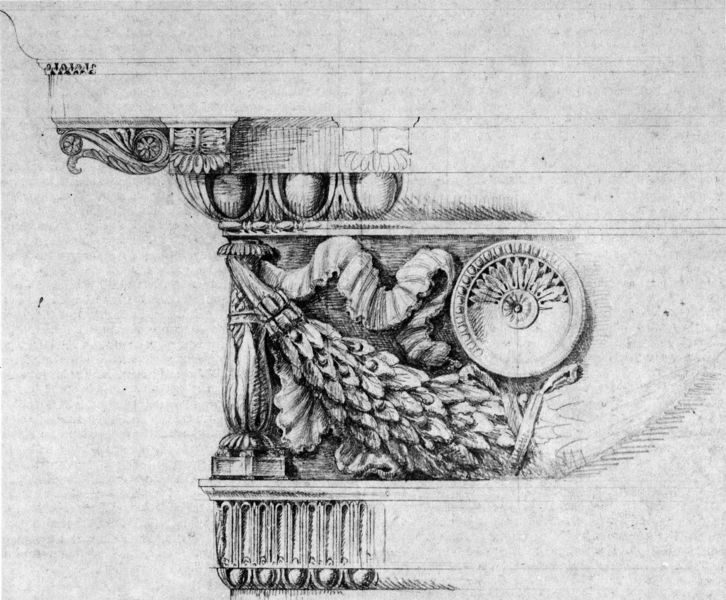
Titel: Prinz-Carl-Palais, Friesdetail
Künstler: Carl von Fischer
Standort: München
Institution: Architektursammlung der Technischen Universität
Schlagwörter: blätter, kopf, kämpfer, schatten, weiß, ausschnitt, blume, blumen, grau, holz, licht, profil, schmuck, schwarz, skizze, säule, tisch, zeichnung, blüte, blüten, muster, ornament, schleife, architektur, band, barock, federn, sockel, stein, füllhorn, sonne, blatt, girlande, pflanze, pflanzen, renaissance, kreis, rund, vase, relief, papier, studie, ähre, schattierung, architecture, column, dekoration, detail, floral, ornamente, verzierung, stuck, palme, bögen, kante, stütze, antike, medaillon, schwarzweiss, schraffur, radierung, stich, bleistift, entwurf, altar, architrav, kapitell, fries, geometrisch, sims, schnörkel, gesims, stäbe, kehle, voluten, verwischt, rosette, greek, griechenland, eichenblatt, plan, volute, zier, zierde, schnecke, ähren, drawing, filigran, vegetabil, vorlage, korinthisch, sketch, schaft, träger, ornamnet, eierstab, mäander, relieff, kapitel, gebälk, bauwerk, bauplastik, akanthus, akantus, arkanthus, astragal, baltt, bankd, detaul, eier, epistyl, feston, gefries, geison, ghirlande, ionisches kyma, kehlstab, kerbe, konstruktionszeichnung, kranzgesims, kyma, lesbisches kyma, lotos, margarite, massstab, minope, mitope, perlstab, rundornamnet, sima, stäbchen, traktat, und, vorsprünge, zeichnus, leaves, säulenordnung, genau, zahnfries, pencil, unvollständig, ornamentschmuck, vignola, girlandenfries, fruits, grilande, einerstab